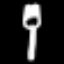
Label: fork